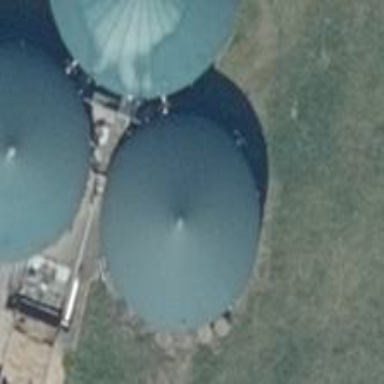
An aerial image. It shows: Round-shaped covered reservoir building.